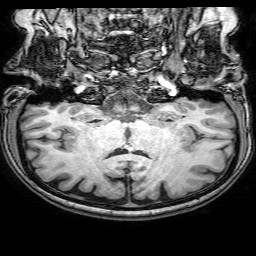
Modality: T1w
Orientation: sagittal
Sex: female
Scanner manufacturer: philips
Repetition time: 0.008075 s
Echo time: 0.00369 s